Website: home-depot
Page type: payment
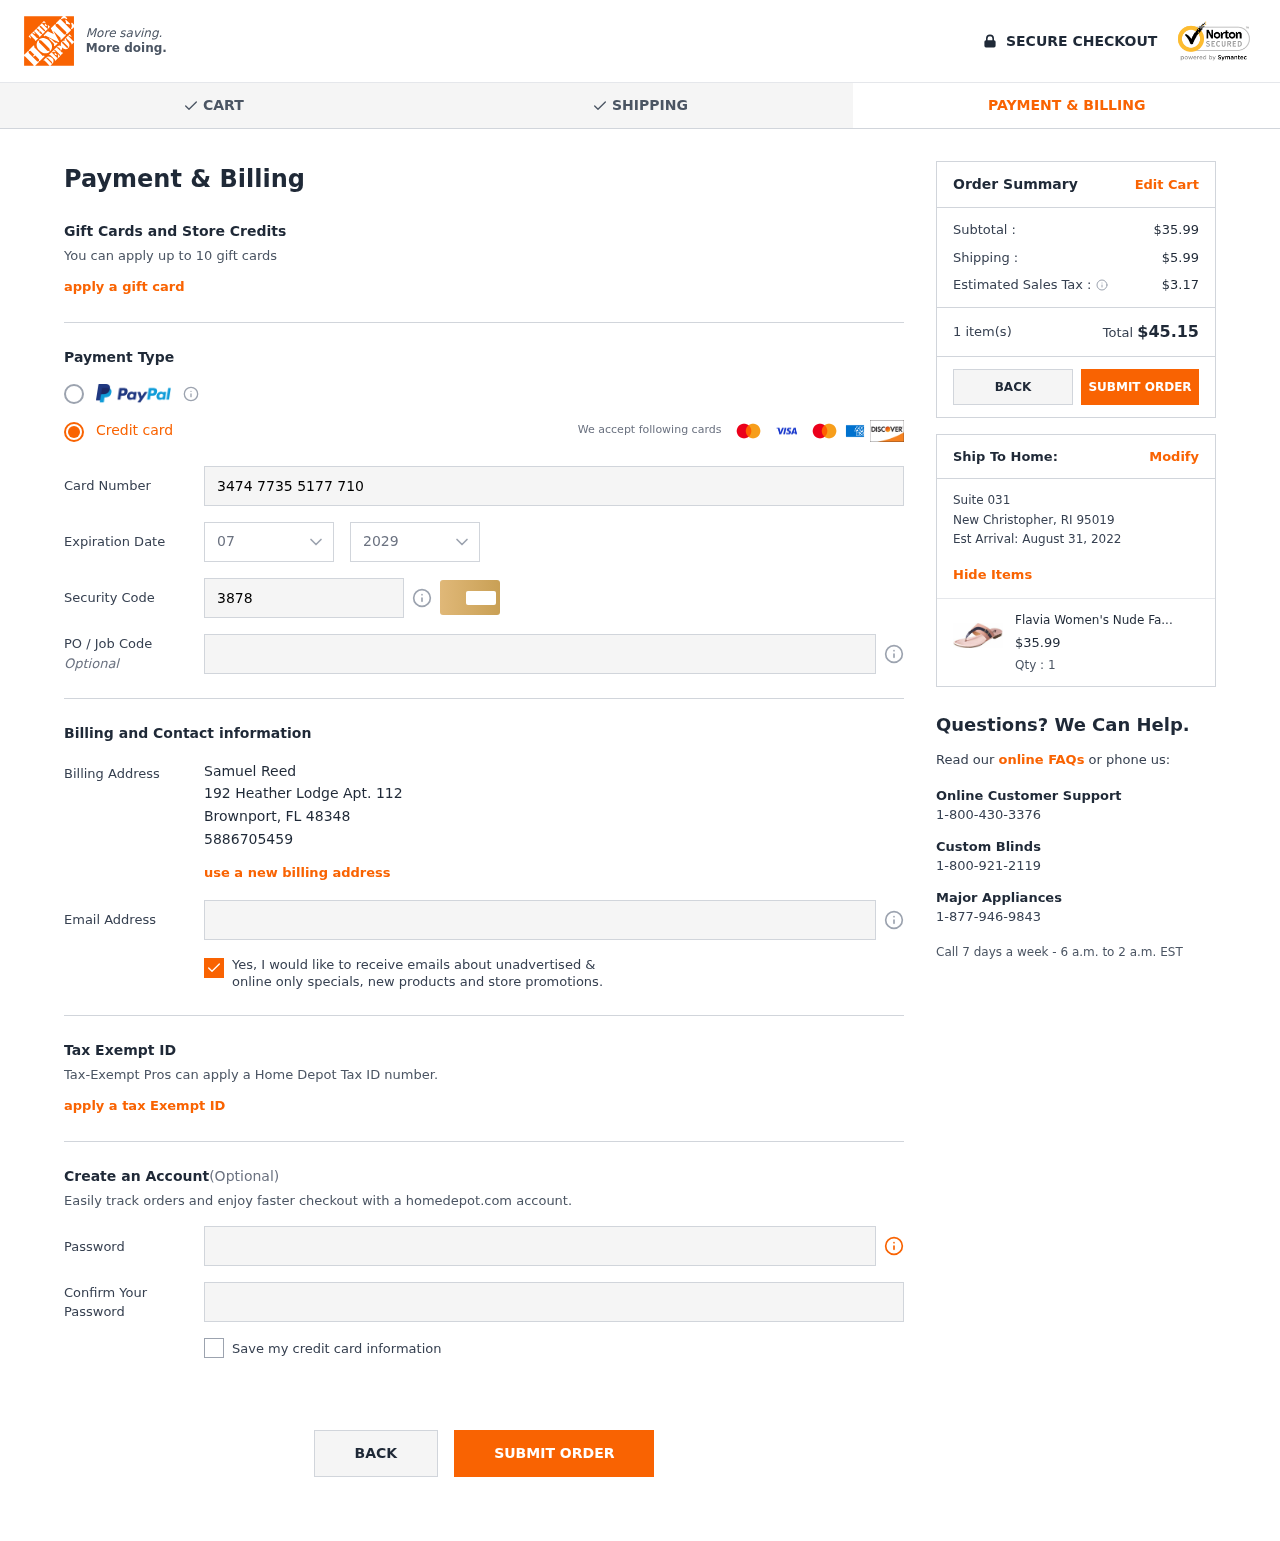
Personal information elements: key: PII_CARD_CVV
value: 3878
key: PII_CARD_EXPIRY_MONTH
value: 07
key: PII_CARD_EXPIRY_YEAR
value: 29
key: PII_CARD_NUMBER
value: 3474 7735 5177 710
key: PII_CITY
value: Brownport
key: PII_CITY2
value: New Christopher
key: PII_EMAIL
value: samuelreed@gmail.com
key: PII_FULLNAME
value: Samuel Reed
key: PII_PHONE
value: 5886705459
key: PII_POSTCODE
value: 48348
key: PII_POSTCODE2
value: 95019
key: PII_STATE_ABBR
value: FL
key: PII_STATE_ABBR2
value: RI
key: PII_STREET
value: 192 Heather Lodge Apt. 112
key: PII_STREET2
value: Suite 031
Product elements: key: PRODUCT1_NAME
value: Flavia Women's Nude Fashion Slippers-8 UK (40 EU) (9 US) (FL/213/NUD)
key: PRODUCT1_PRICE
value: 35.99
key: PRODUCT1_QUANTITY
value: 1
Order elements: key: ORDER_SUBTOTAL
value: $35.99
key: ORDER_SHIPPING_COST
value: $5.99
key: ORDER_TAX
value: $3.17
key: ORDER_NUM_ITEMS
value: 1 item(s)
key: ORDER_TOTAL
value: $45.15
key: ORDER_DELIVERY_DATE
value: August 31, 2022